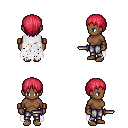
a pixel art fantasy rpg character, female body template, human, dark skin, white tattered cape, metal pants, ruby red plain hairstyle, leather bracers, dagger, four views (front, back, left, right), 2x2 character sprite sheet, small pixel art, hard edges, no anti-aliasing